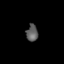
Tissue: skin
Cell type: Epithelial cells
Senescence score: 0.2787
Nuclear area (px): 188
Mean DAPI intensity: 93.612